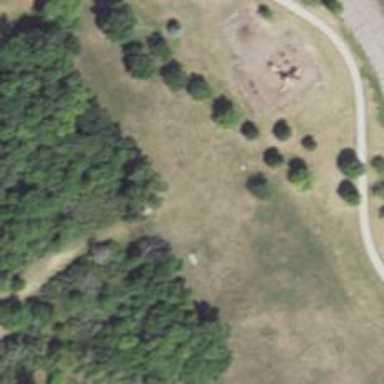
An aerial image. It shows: Disc golf course for leisure activity.